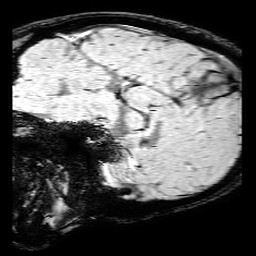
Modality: SWI
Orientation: sagittal
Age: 62
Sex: male
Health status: ill
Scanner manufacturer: philips
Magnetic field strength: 3 T
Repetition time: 0.031 s